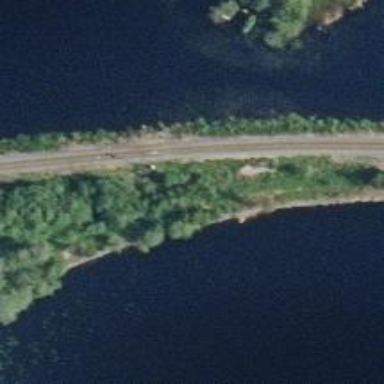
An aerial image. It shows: Railway track of class B1.